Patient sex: F
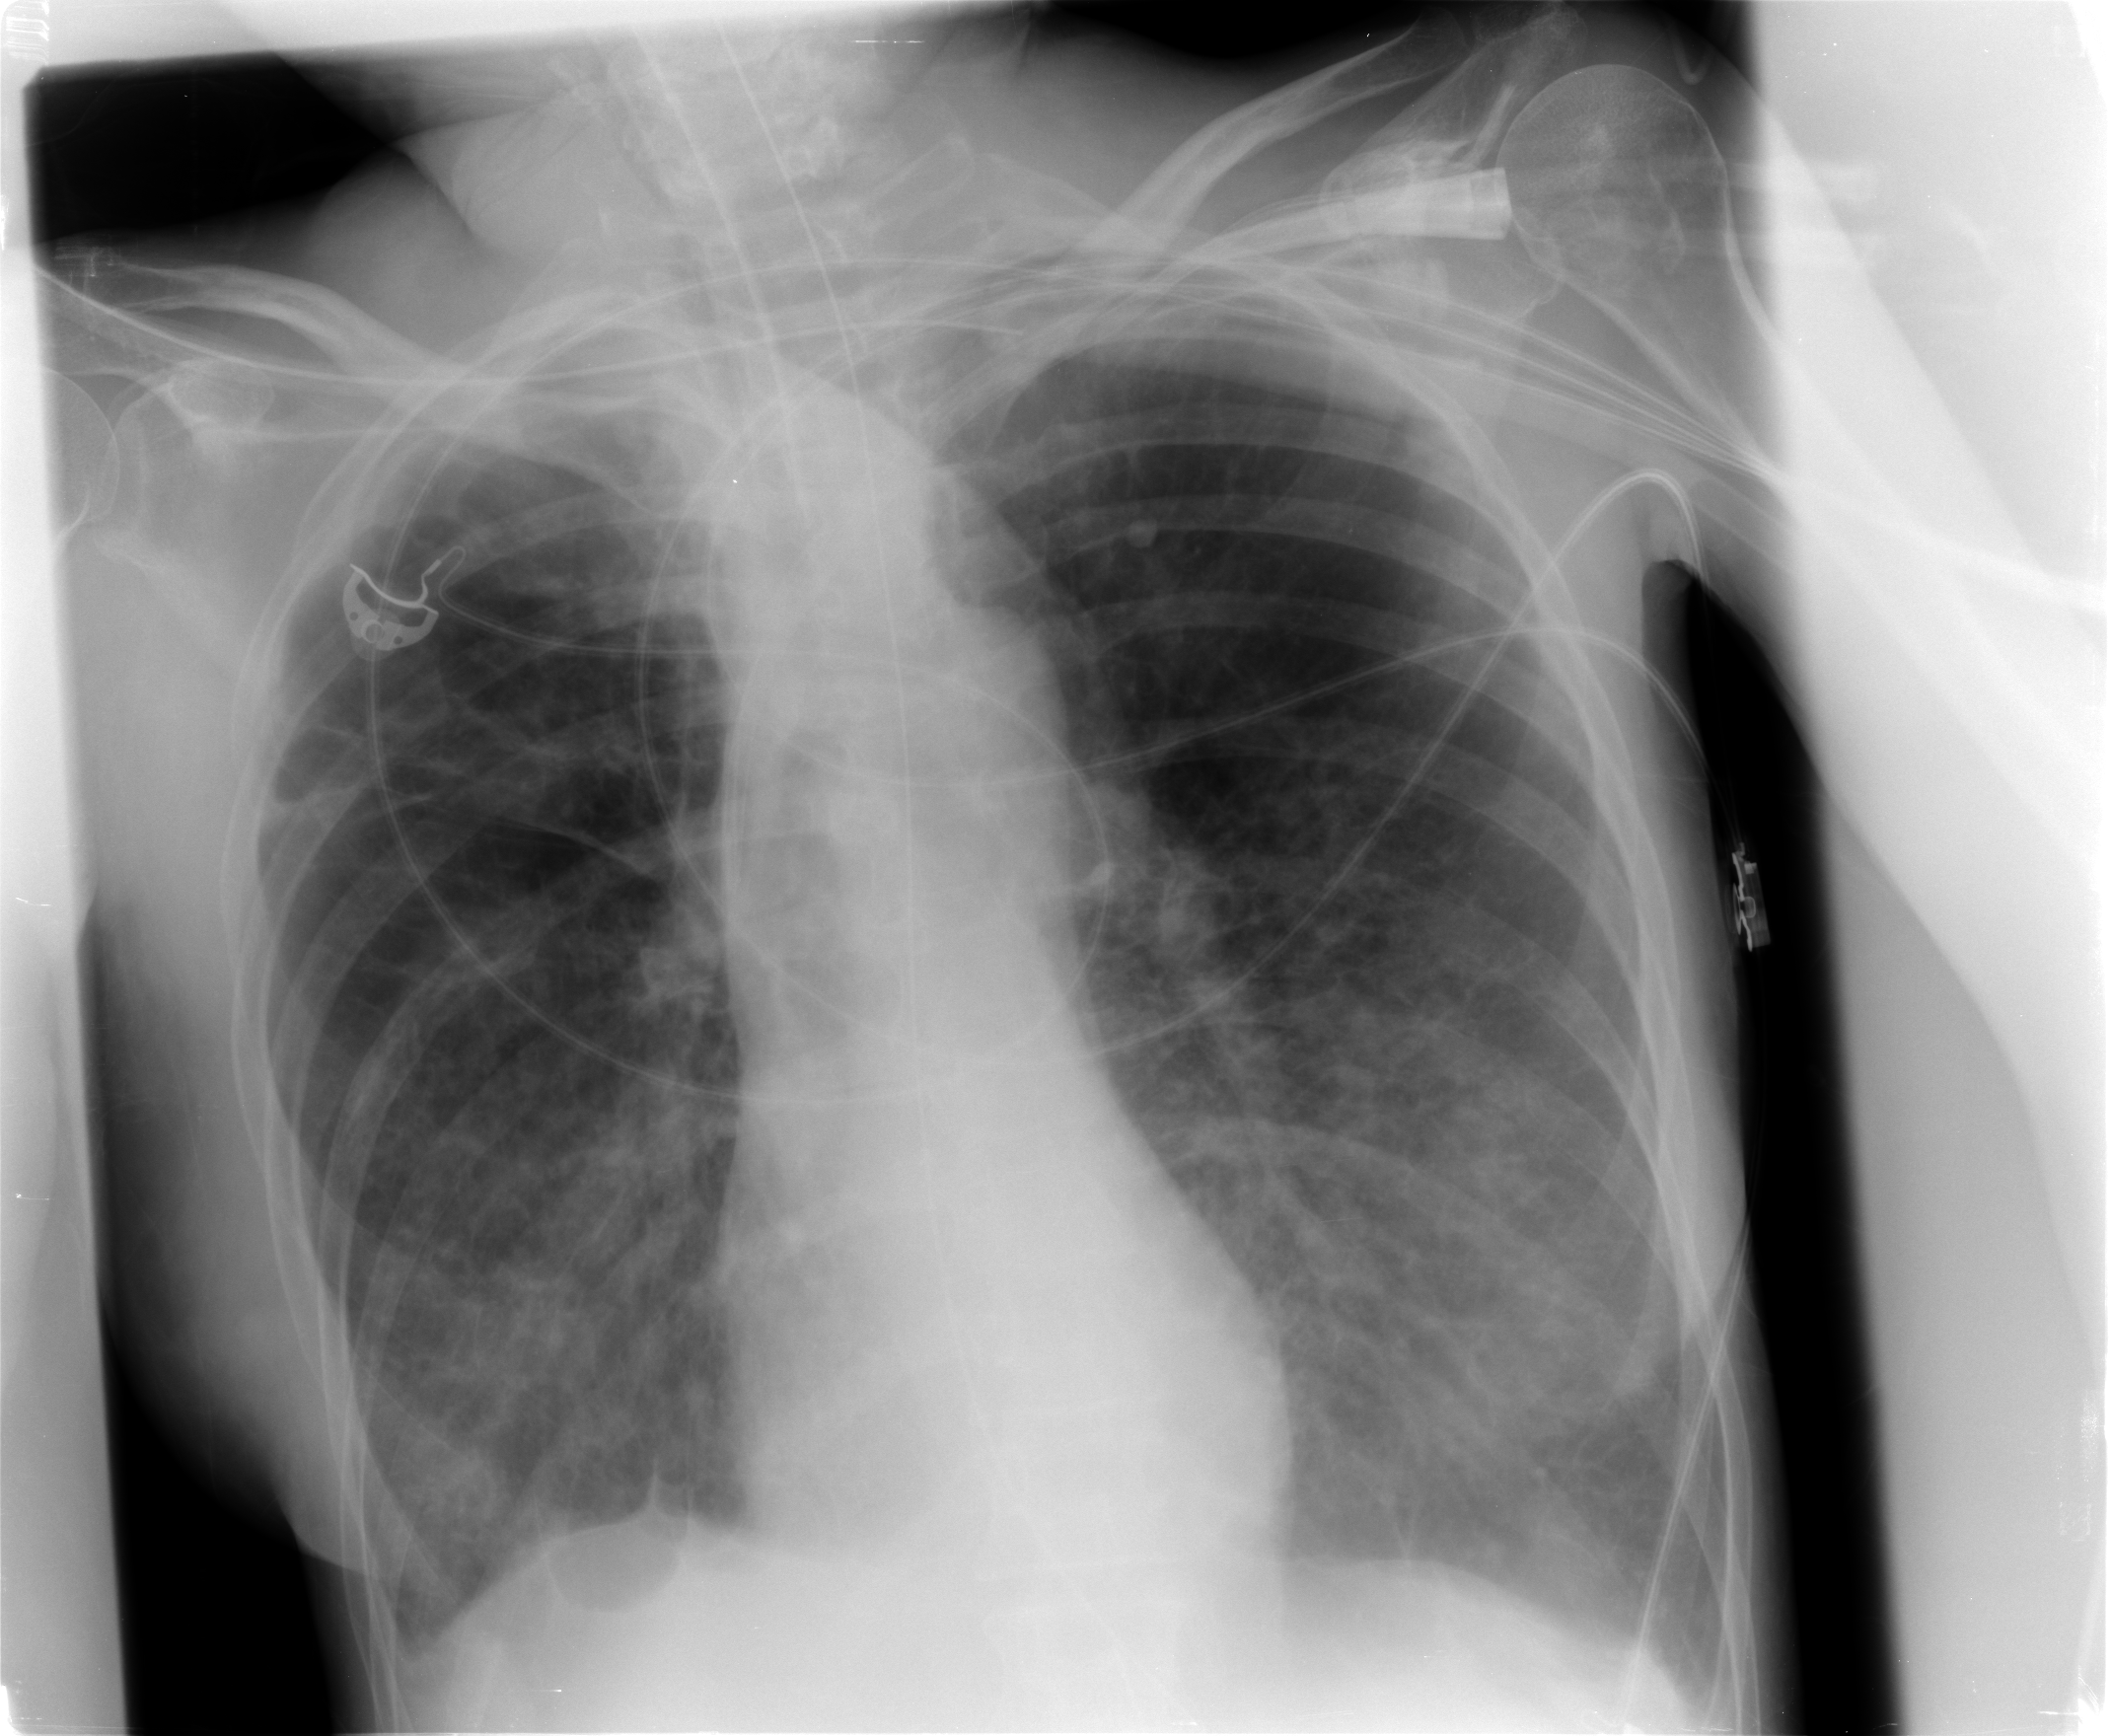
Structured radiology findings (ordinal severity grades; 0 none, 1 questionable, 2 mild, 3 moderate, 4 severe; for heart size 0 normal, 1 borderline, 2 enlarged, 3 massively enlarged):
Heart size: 0
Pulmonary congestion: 2
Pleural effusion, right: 2
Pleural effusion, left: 2
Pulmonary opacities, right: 0
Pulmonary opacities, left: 0
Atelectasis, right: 2
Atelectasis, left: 2